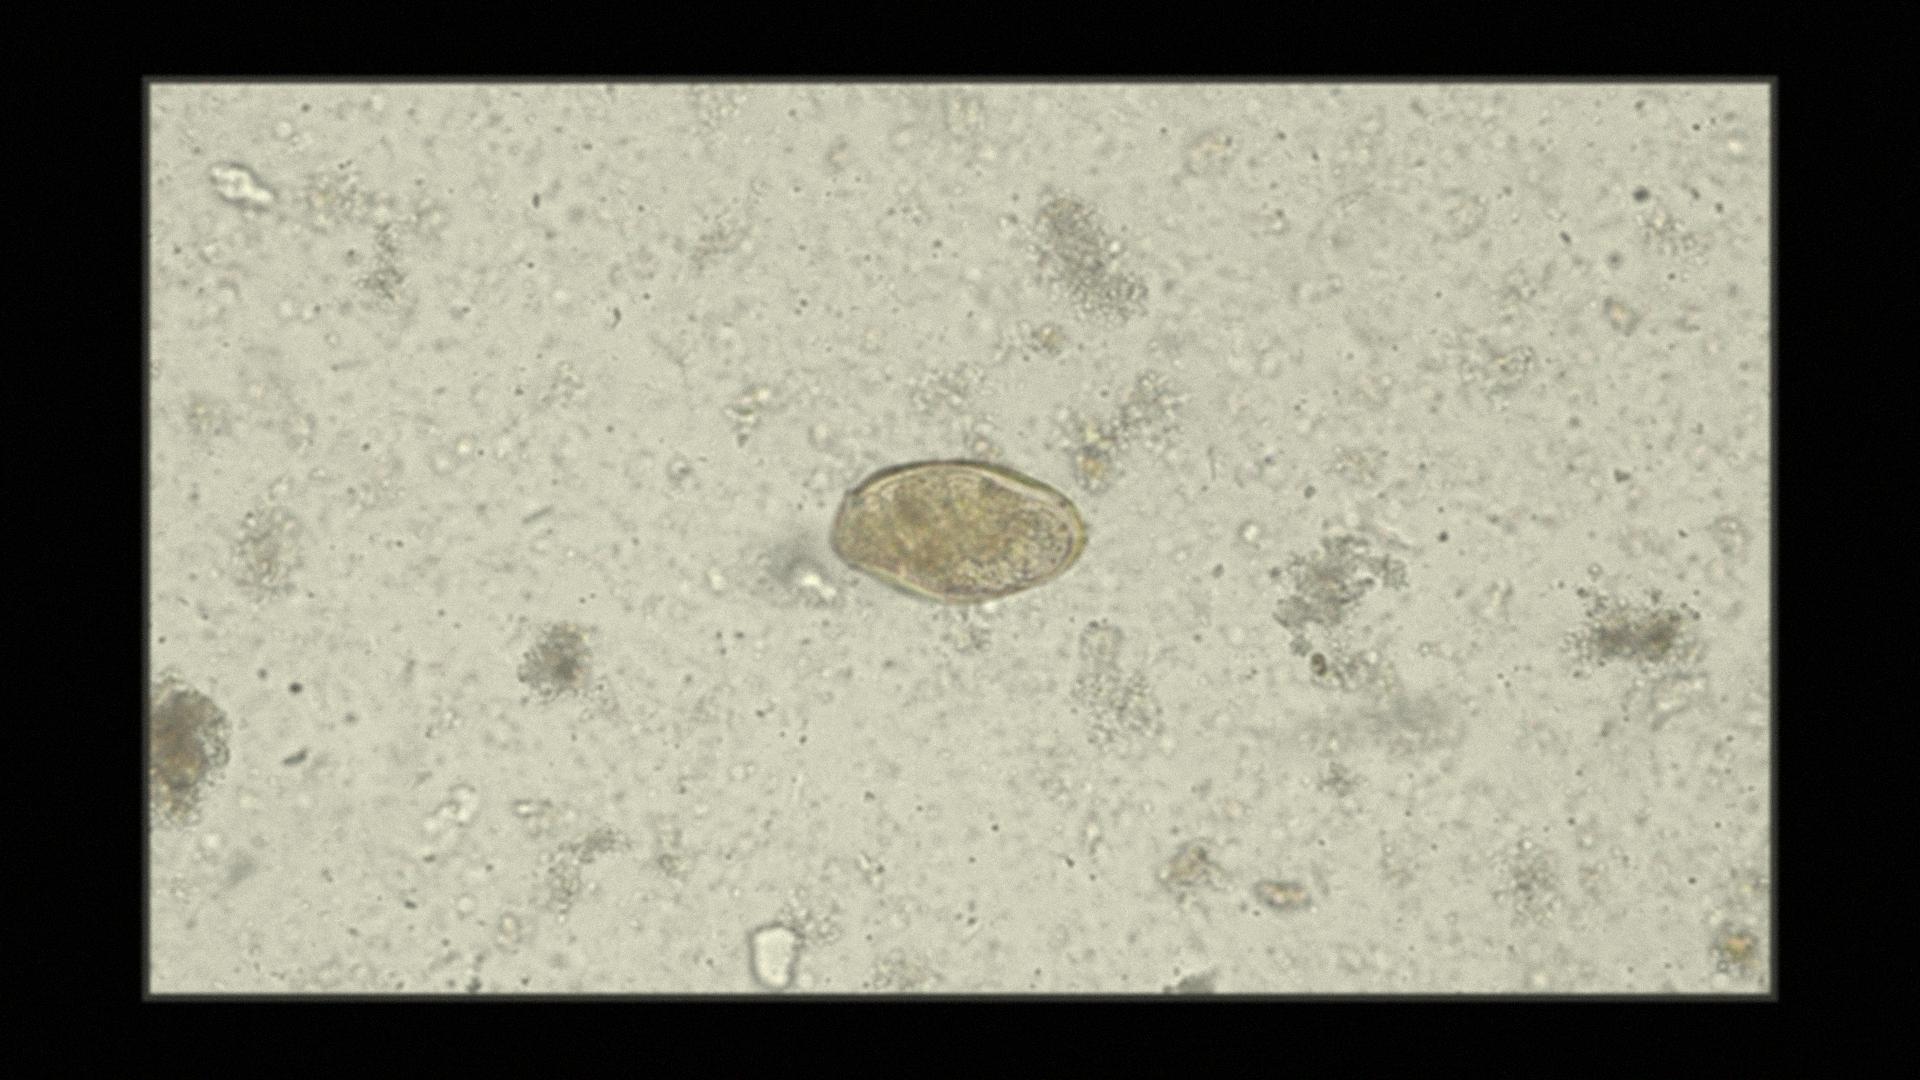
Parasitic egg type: Paragonimus spp